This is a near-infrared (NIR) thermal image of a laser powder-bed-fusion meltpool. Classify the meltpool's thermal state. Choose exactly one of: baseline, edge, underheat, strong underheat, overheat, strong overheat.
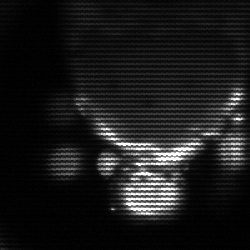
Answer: edge